Question: I am trying to add an 'image' to a 'UITabbar'. Currently it's got a black color with the default shine. I want a solid color like below. How can I add this to 'UITabbar' in a xib?

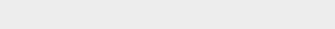
Answer: Try this
'''
UIImage* tabBarBackground = [UIImage imageNamed:@"tabbar.png"];
[[UITabBar appearance] setBackgroundImage:tabBarBackground];
[[UITabBar appearance] setSelectionIndicatorImage:[UIImage imageNamed:@"tabbar_selected.png"]];
'''
<URL>